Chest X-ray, AP view. Patient: 46 years old, sex M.
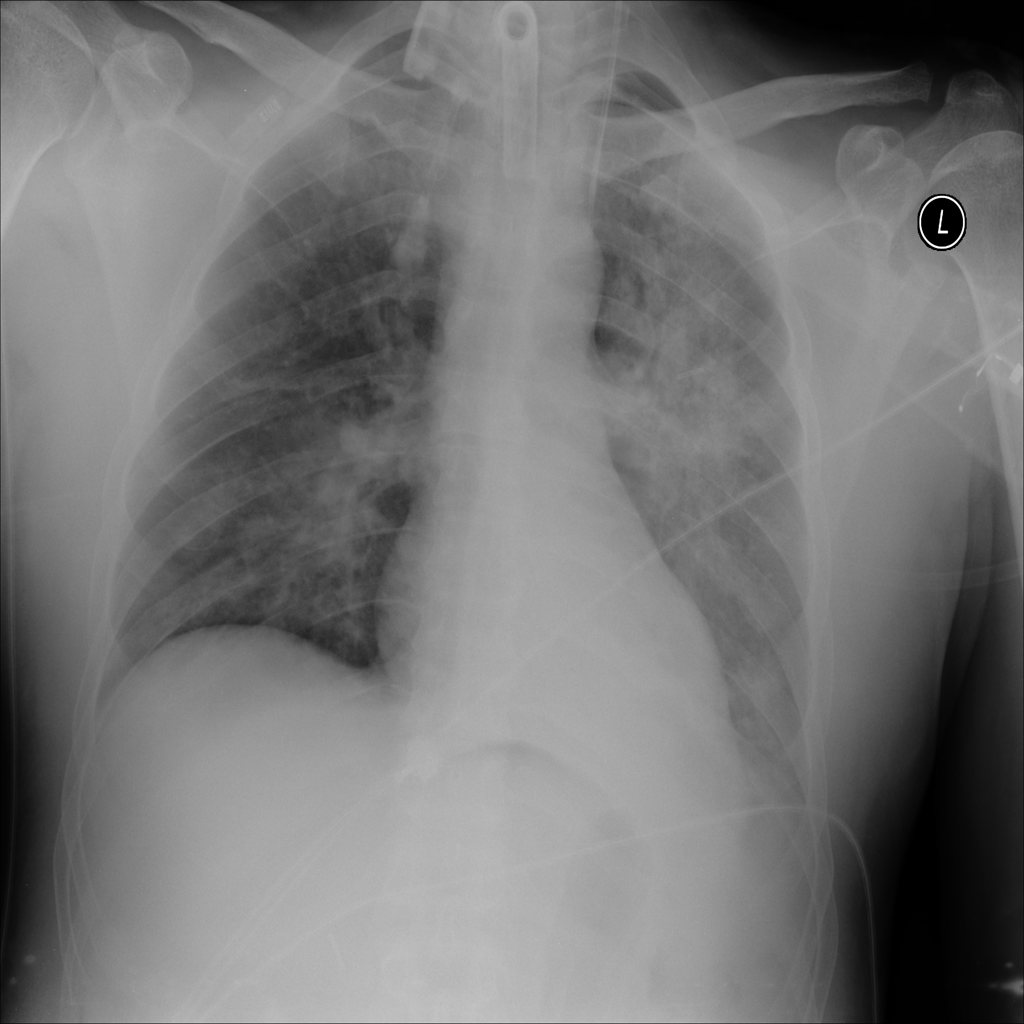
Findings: Infiltration